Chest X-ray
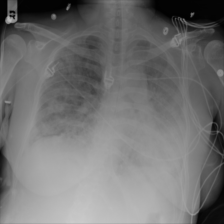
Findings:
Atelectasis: negative
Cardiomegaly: negative
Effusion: negative
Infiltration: positive
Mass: negative
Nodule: negative
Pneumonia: negative
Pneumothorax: negative
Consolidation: negative
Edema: negative
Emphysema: negative
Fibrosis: negative
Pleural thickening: negative
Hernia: negative